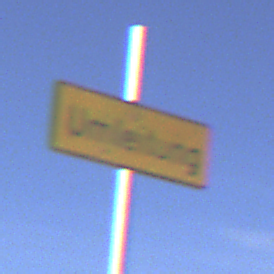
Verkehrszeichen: Umleitungsankuendigung
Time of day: Midday
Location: Outdoor (Nature)
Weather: Clear
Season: NotSpecified
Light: Natural